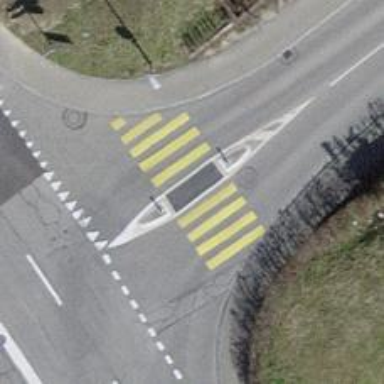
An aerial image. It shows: Uncontrolled crossing with zebra marking and island.